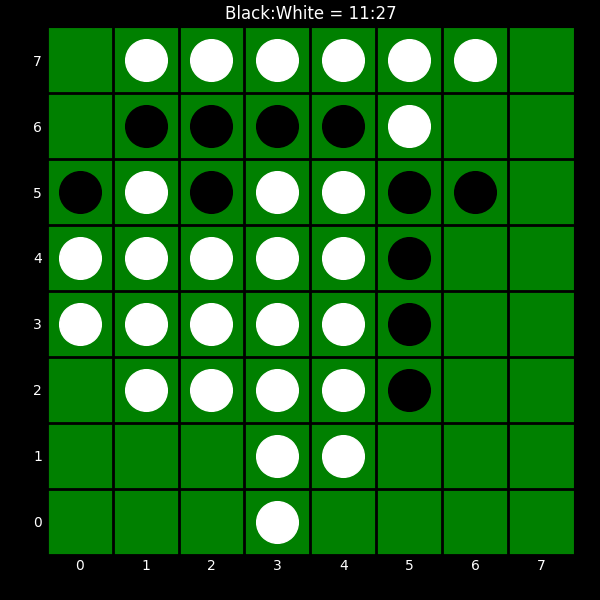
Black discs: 11
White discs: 27